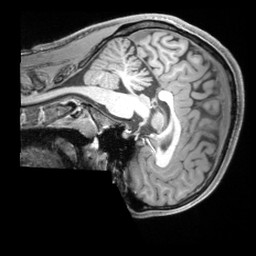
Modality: T1w
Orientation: sagittal
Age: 21
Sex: male
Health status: ill
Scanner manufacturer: siemens
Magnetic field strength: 3 T
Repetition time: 2.2 s
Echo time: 0.00218 s